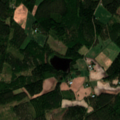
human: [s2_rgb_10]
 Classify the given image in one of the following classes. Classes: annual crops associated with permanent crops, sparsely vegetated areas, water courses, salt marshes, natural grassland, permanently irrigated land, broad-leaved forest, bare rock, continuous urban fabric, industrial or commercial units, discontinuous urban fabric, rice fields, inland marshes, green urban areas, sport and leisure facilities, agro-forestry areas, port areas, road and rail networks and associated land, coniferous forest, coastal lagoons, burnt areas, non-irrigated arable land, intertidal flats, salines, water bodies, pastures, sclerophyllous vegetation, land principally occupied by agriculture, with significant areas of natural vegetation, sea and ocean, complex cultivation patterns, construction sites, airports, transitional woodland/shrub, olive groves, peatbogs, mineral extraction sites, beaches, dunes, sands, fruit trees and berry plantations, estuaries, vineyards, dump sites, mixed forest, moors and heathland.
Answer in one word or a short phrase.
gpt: non-irrigated arable land, land principally occupied by agriculture, with significant areas of natural vegetation, coniferous forest, mixed forest